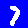
Digit: 7